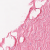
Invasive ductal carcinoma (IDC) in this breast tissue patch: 0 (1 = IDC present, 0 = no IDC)